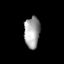
Tissue: lung
Cell type: Epithelial cells
Senescence score: 0.2216
Nuclear area (px): 481
Mean DAPI intensity: 162.166